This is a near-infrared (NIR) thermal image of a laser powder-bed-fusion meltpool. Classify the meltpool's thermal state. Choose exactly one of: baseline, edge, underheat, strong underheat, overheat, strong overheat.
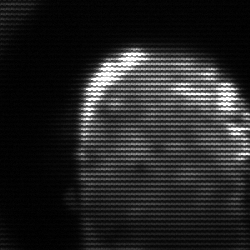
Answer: baseline